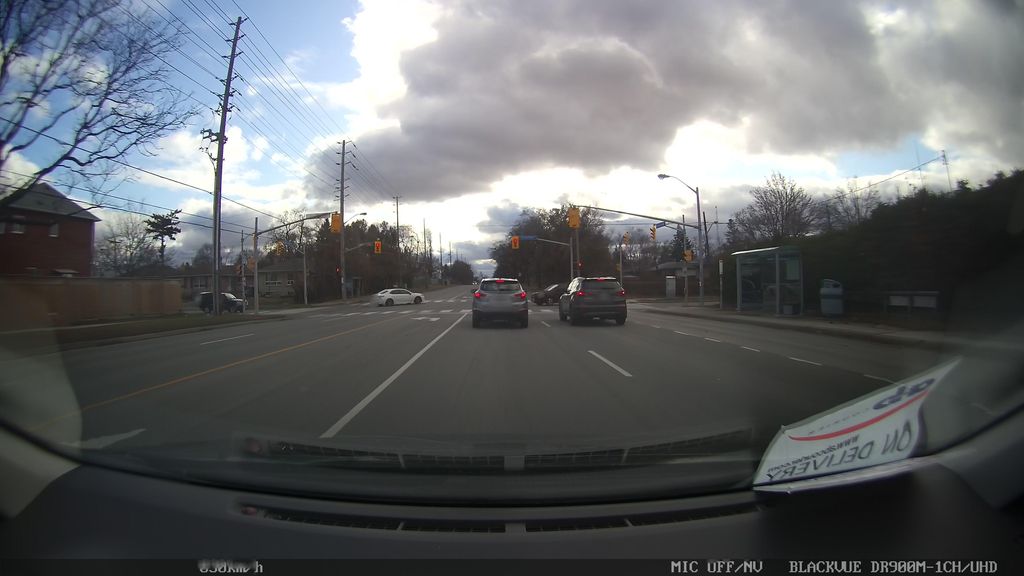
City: toronto